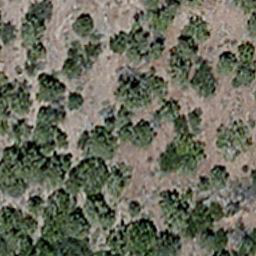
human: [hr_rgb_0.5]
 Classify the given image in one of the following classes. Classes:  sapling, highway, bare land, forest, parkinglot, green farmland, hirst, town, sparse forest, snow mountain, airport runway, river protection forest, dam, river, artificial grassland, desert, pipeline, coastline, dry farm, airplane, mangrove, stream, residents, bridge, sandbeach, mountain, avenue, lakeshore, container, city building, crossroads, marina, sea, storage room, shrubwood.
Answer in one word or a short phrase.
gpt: sparse forest